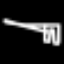
Label: pants